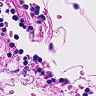
Metastatic tissue present: no